Question: I wanted to use a .png image, with transparent background, as a link on my website.
I tried with this html:
'''
<a href="index.html">
<img border="0" src="smiley.png" alt="smiley" width="150" height="150">
</a>
'''
and this css :
'''
a
{
text-decoration: none;
color: inherit;
}
'''
However, the image is still clickable on the transparent background of my image.
Here is the illustration of what I am trying to get :

***Note: This picture is for illustration only. I am 100% sure that my picture has transparent background.*
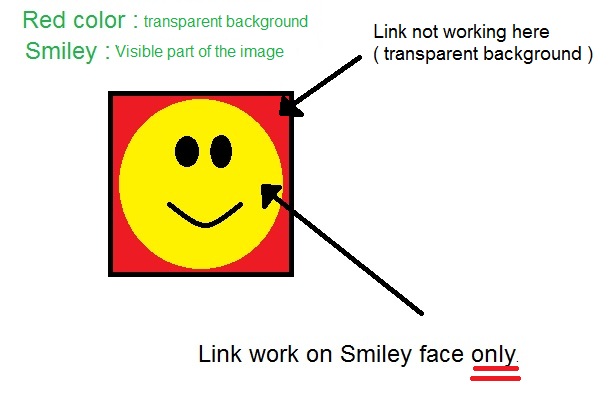
Answer: For this particular image, you could use an <URL> with a circle as the active area.
'''
<map id="ImgMap0" name="ImgMap0">
<area alt="" coords="30, 32, 30" href="http://www.link.com" shape="circle" />
</map>
<img src="http://placehold.it/64x64" alt="" usemap="#ImgMap0"/>
'''